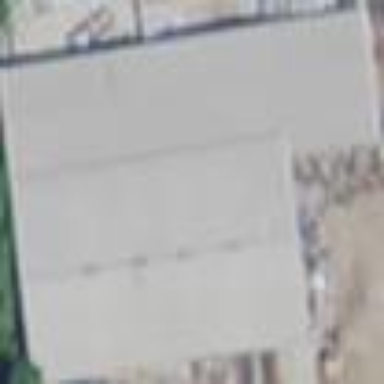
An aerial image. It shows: Recycling center building that accepts scrap metal.